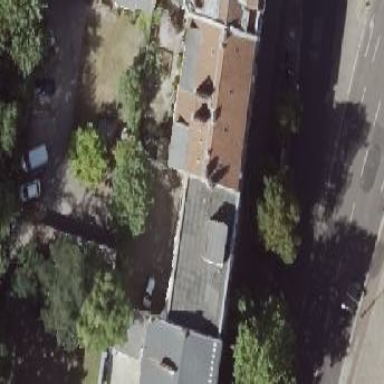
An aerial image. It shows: Gambrel-roofed building with apartments.